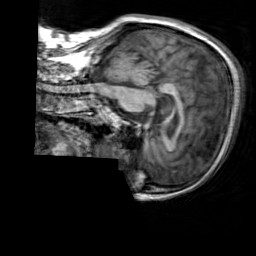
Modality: T1w
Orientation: sagittal
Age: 67
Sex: female
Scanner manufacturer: siemens
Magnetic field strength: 3 T
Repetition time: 2.3 s
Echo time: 0.00303 s